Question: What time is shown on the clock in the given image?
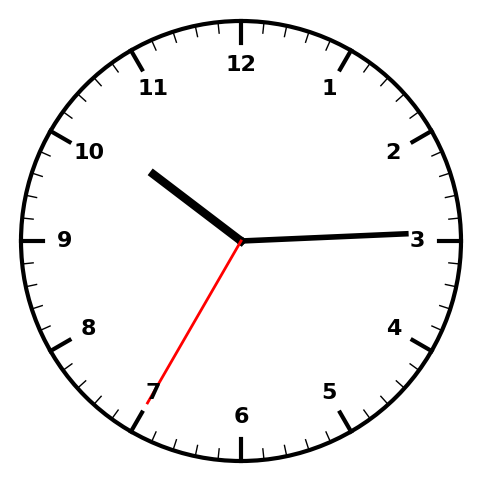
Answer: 10:14:35